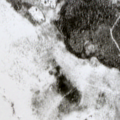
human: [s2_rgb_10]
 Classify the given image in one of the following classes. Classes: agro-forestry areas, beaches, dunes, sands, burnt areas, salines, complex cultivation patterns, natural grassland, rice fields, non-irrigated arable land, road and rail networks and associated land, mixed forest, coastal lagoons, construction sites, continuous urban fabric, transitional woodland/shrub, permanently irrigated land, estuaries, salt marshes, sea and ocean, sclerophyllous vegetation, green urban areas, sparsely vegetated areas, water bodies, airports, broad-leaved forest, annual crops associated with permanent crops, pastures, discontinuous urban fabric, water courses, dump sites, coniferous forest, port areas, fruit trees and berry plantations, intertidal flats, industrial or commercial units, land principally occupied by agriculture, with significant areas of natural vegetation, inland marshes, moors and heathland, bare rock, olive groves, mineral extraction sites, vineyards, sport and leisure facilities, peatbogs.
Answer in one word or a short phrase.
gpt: coniferous forest, mixed forest, transitional woodland/shrub, peatbogs